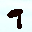
Label: 9